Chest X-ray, AP view. Patient: 39 years old, sex M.
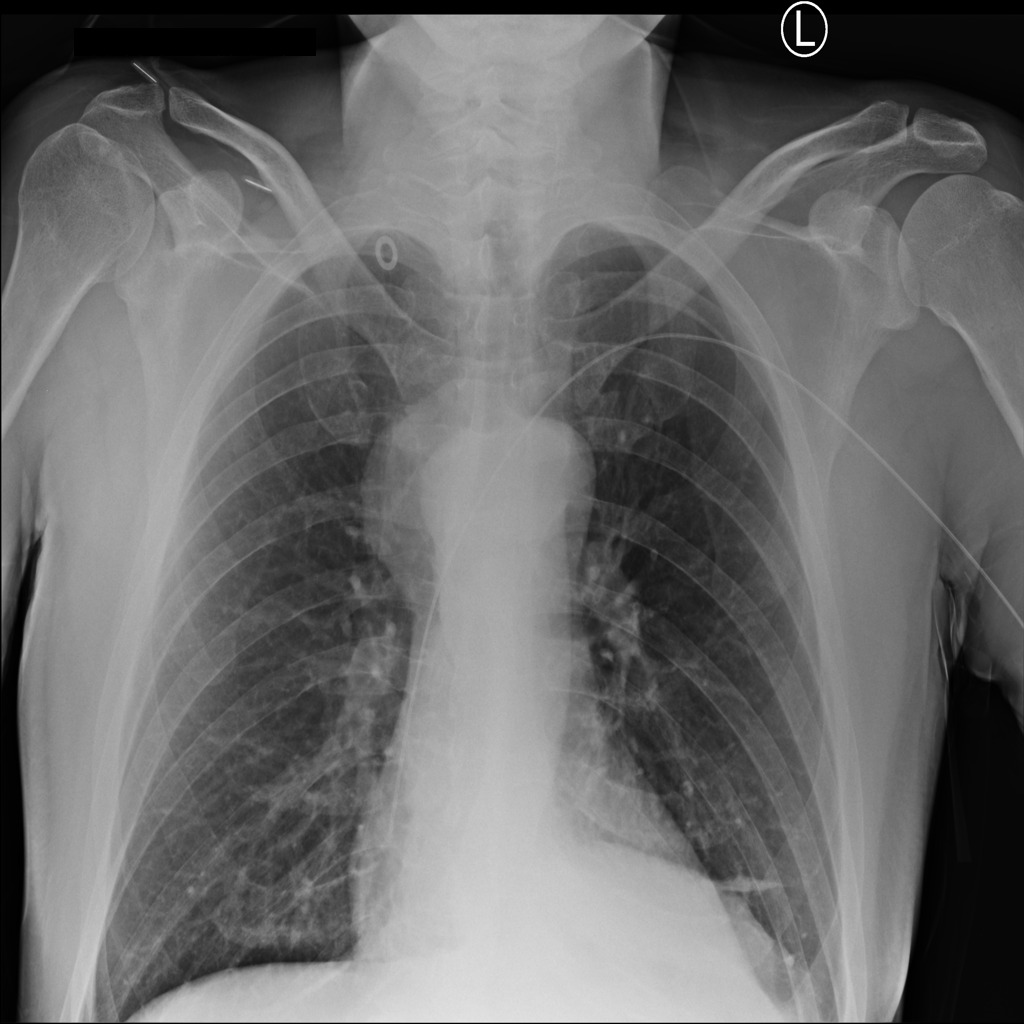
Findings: Effusion, Mass